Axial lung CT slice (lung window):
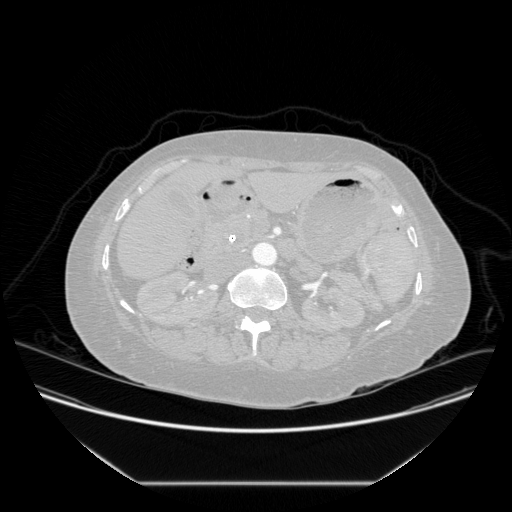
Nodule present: no